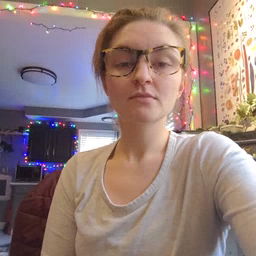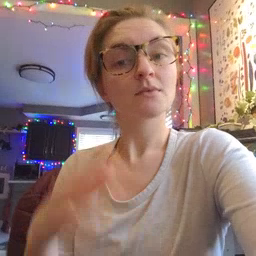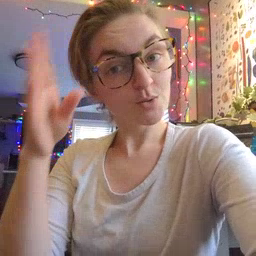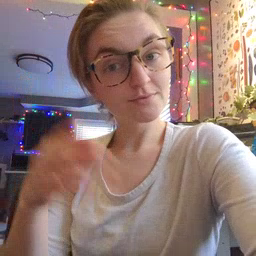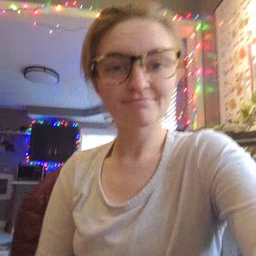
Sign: hello